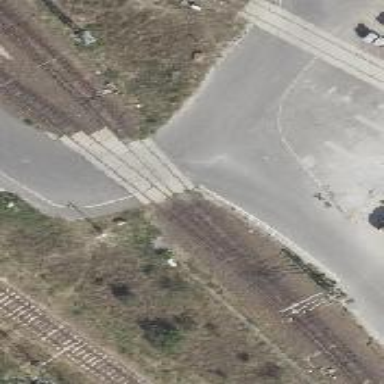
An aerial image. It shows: Railway yard with electrified contact lines.